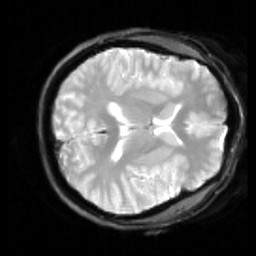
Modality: inplaneT2
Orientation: axial
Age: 22
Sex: female